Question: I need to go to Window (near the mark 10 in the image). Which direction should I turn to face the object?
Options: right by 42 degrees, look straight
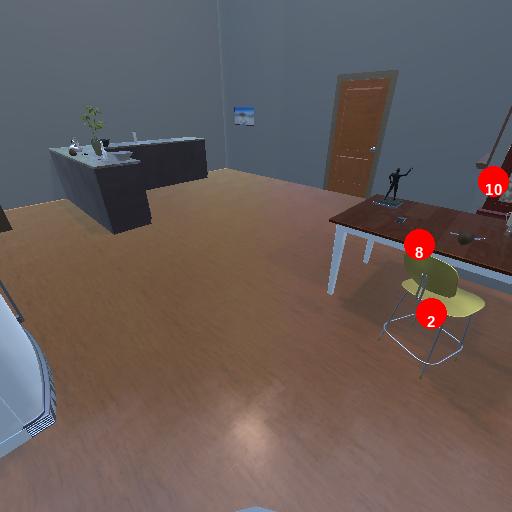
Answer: right by 42 degrees